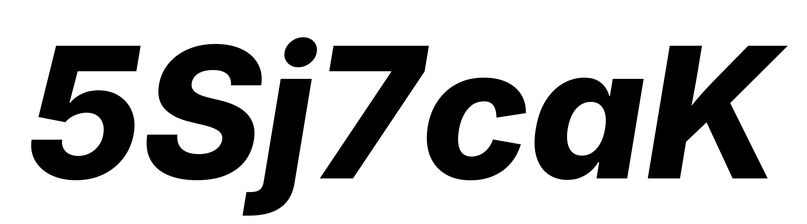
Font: Inter-Italic_ExtraBold_Italic